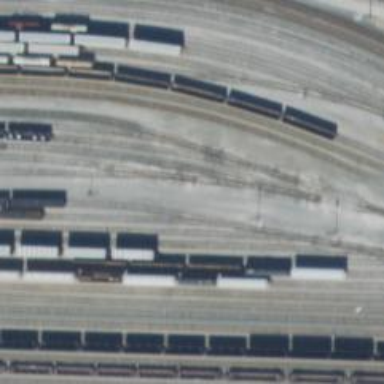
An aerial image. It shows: Railway yard used for servicing trains.